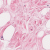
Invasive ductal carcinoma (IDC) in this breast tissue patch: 0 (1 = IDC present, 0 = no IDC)